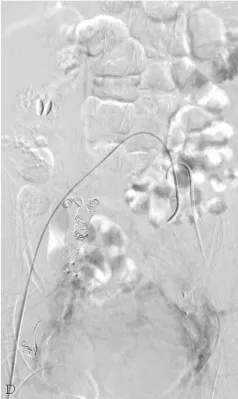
(C) Shunt flow entering the vein.
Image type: radiology (x_ray)